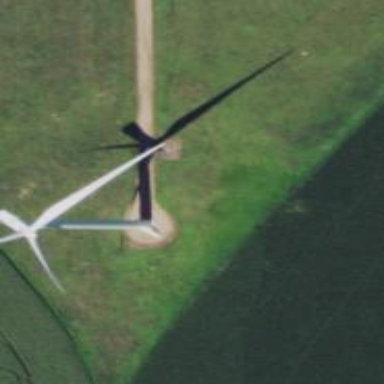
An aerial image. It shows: Wind generator using horizontal axis wind turbines.